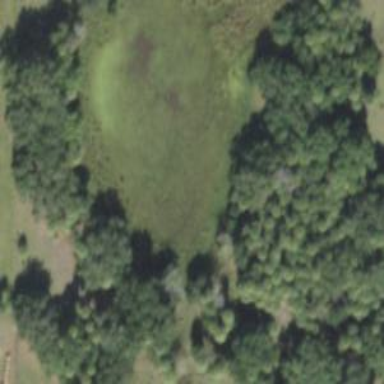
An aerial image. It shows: Marshy wetland area.